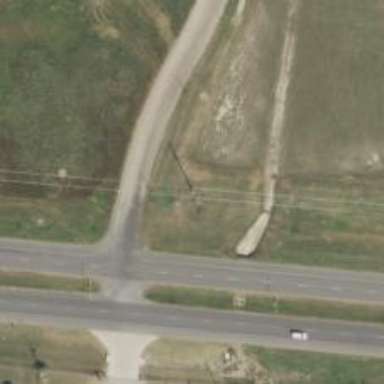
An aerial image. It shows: Power pole.